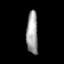
Tissue: lung
Cell type: Endothelial cells
Senescence score: 0.6405
Nuclear area (px): 481
Mean DAPI intensity: 157.954